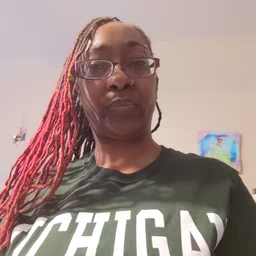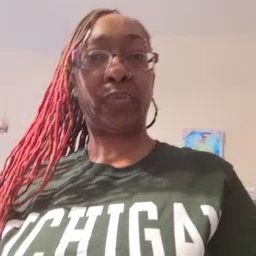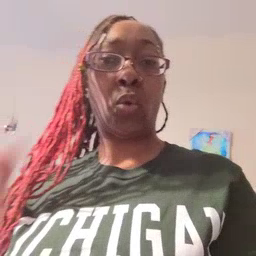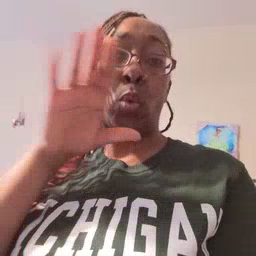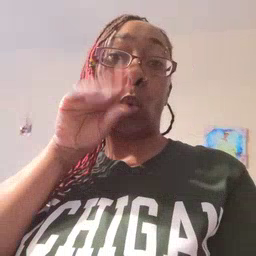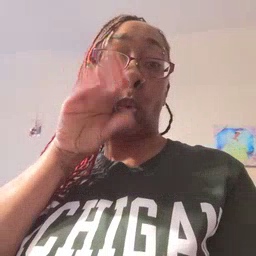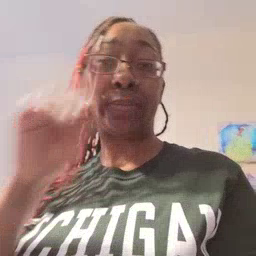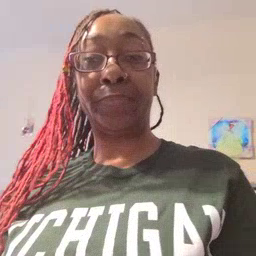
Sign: goose